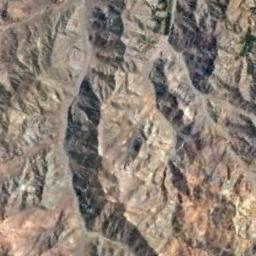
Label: mountain